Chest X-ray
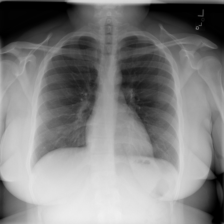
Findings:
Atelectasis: negative
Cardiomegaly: negative
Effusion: negative
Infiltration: negative
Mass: negative
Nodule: negative
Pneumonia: negative
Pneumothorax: negative
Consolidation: negative
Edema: negative
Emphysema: negative
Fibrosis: negative
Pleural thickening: negative
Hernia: negative